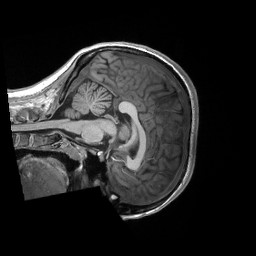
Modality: T1w
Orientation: sagittal
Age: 21
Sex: female
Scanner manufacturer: siemens
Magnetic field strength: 3 T
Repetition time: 2.3 s
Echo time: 0.00298 s